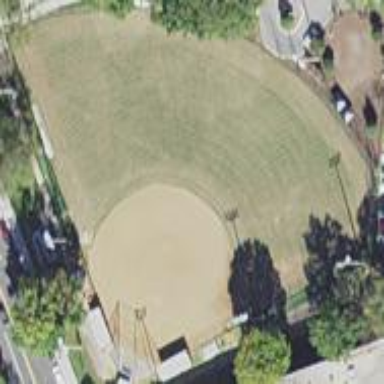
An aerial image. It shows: Grass pitch used for baseball.